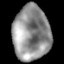
Tissue: lung
Cell type: T cells
Senescence score: 0.2183
Nuclear area (px): 1985
Mean DAPI intensity: 144.974